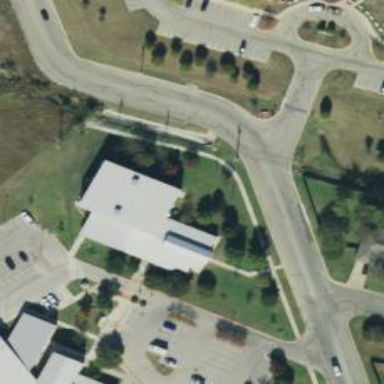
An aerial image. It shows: Civic building that serves as community center.